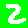
Digit: 2